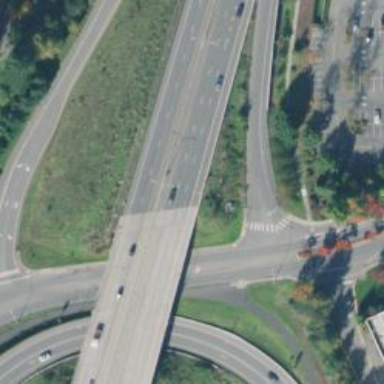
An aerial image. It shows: Bridge over motorway.